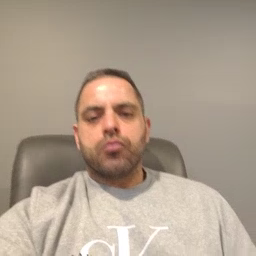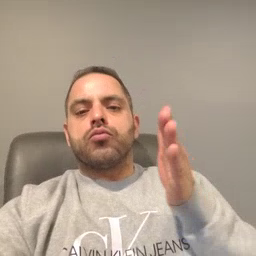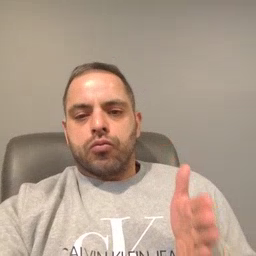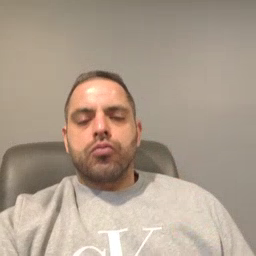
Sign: beside